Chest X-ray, AP view. Patient: 45 years old, sex M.
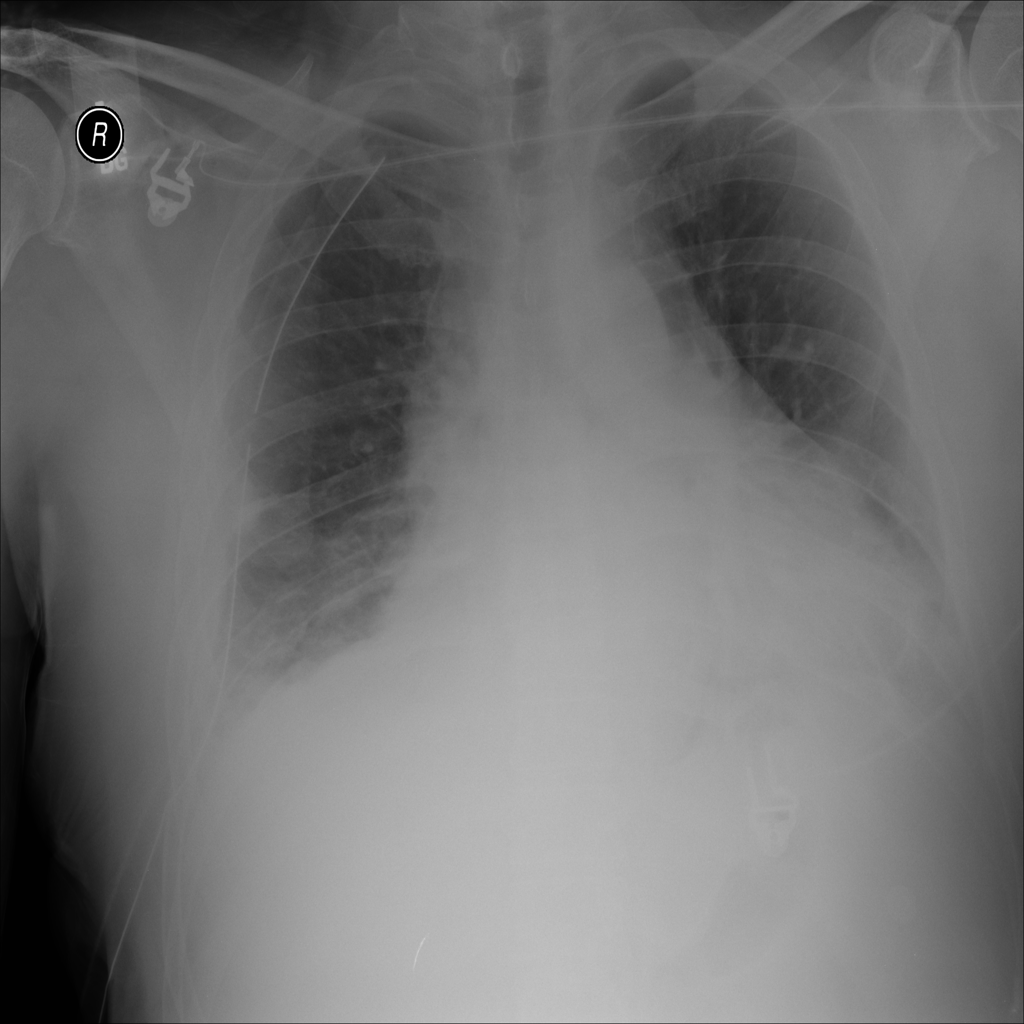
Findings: Atelectasis, Consolidation